Aerial crown-view tile of a tropical tree (Barro Colorado Island, Panama), acquired 20250915:
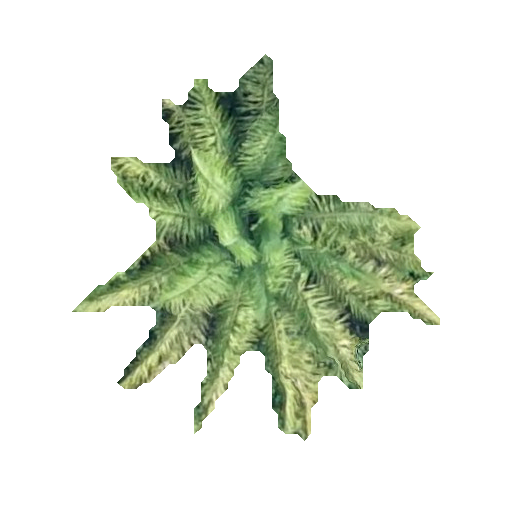
Species: Oenocarpus mapora
GBIF accepted scientific name: Oenocarpus mapora
Crown area: 91.488 m²